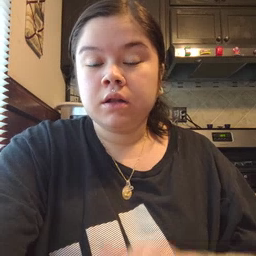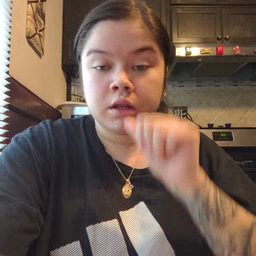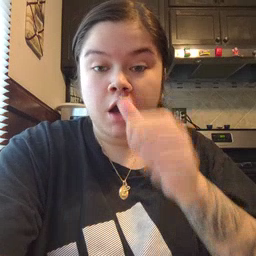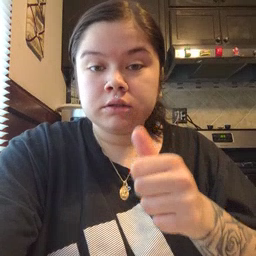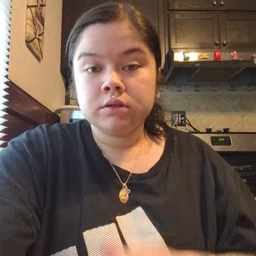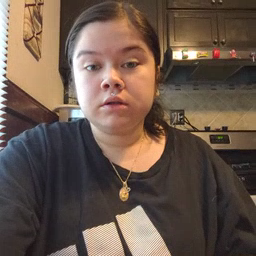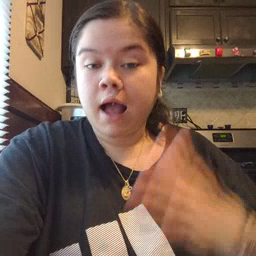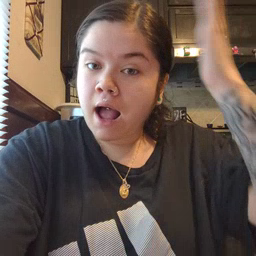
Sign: nuts